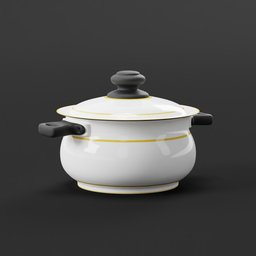
Label: tools